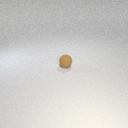
small brown rubber sphere